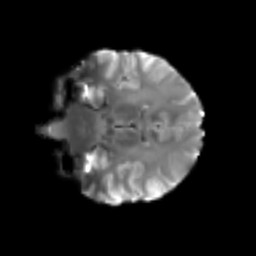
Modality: T2w
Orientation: coronal
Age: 37
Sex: male
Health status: healthy
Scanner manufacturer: siemens
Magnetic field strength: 3 T
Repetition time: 3.6 s
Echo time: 0.092 s